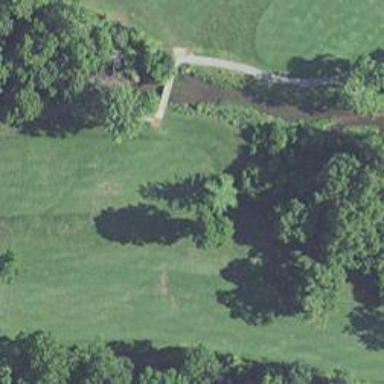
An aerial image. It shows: Golf hole.